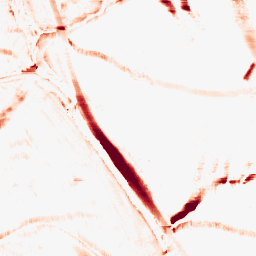
Category: morphological
Decomposition family: morphological_rect
Decomposition parameters: operation: opening
width: 20
height: 10
Upsampling method: edge_directed
Upsampling parameters: scale: 4
Upsampling scale: 4